Field crop: tomato
Growth stage: 1
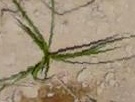
Species: cyperus